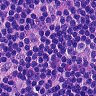
Metastatic tissue present: no